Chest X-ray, PA view. Patient: 82 years old, sex F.
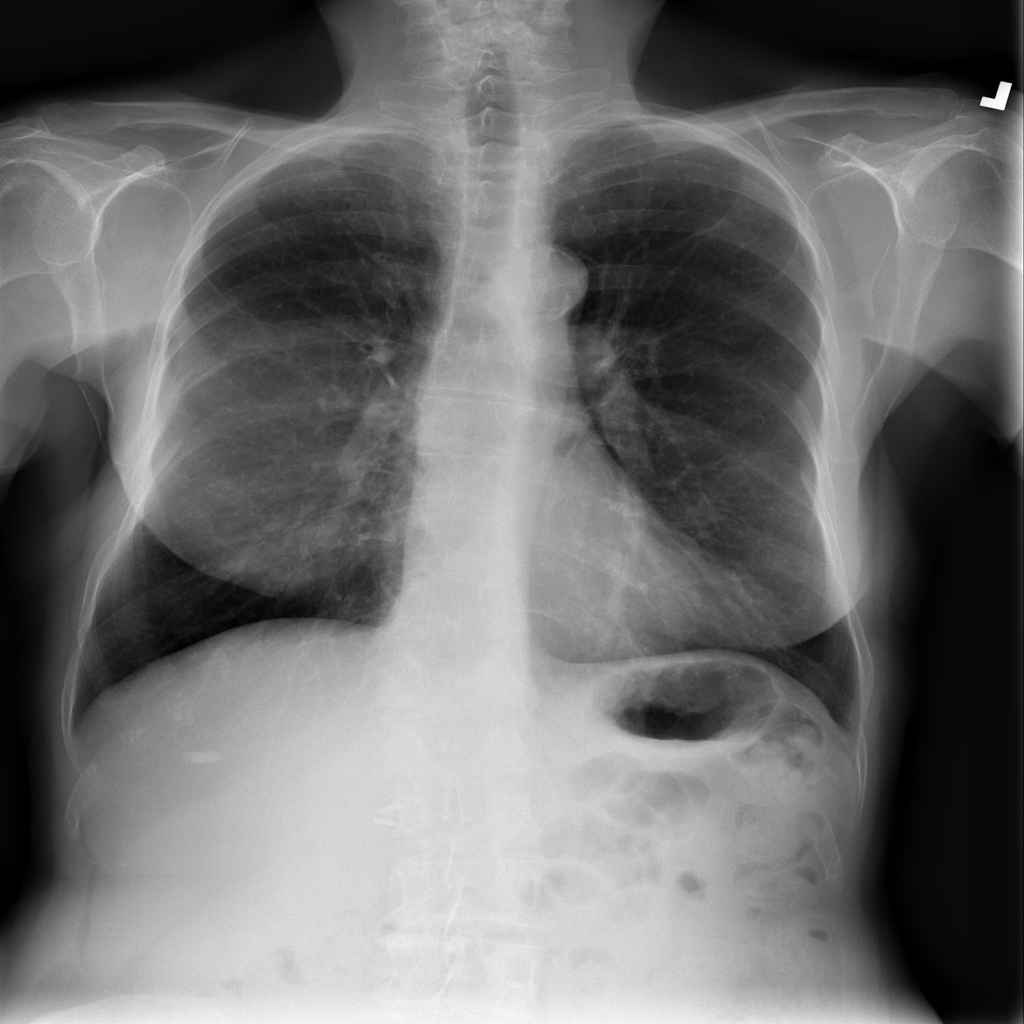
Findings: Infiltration